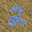
Label: 2